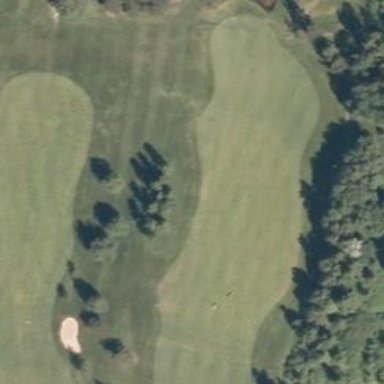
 with lush green grass covering the ground."